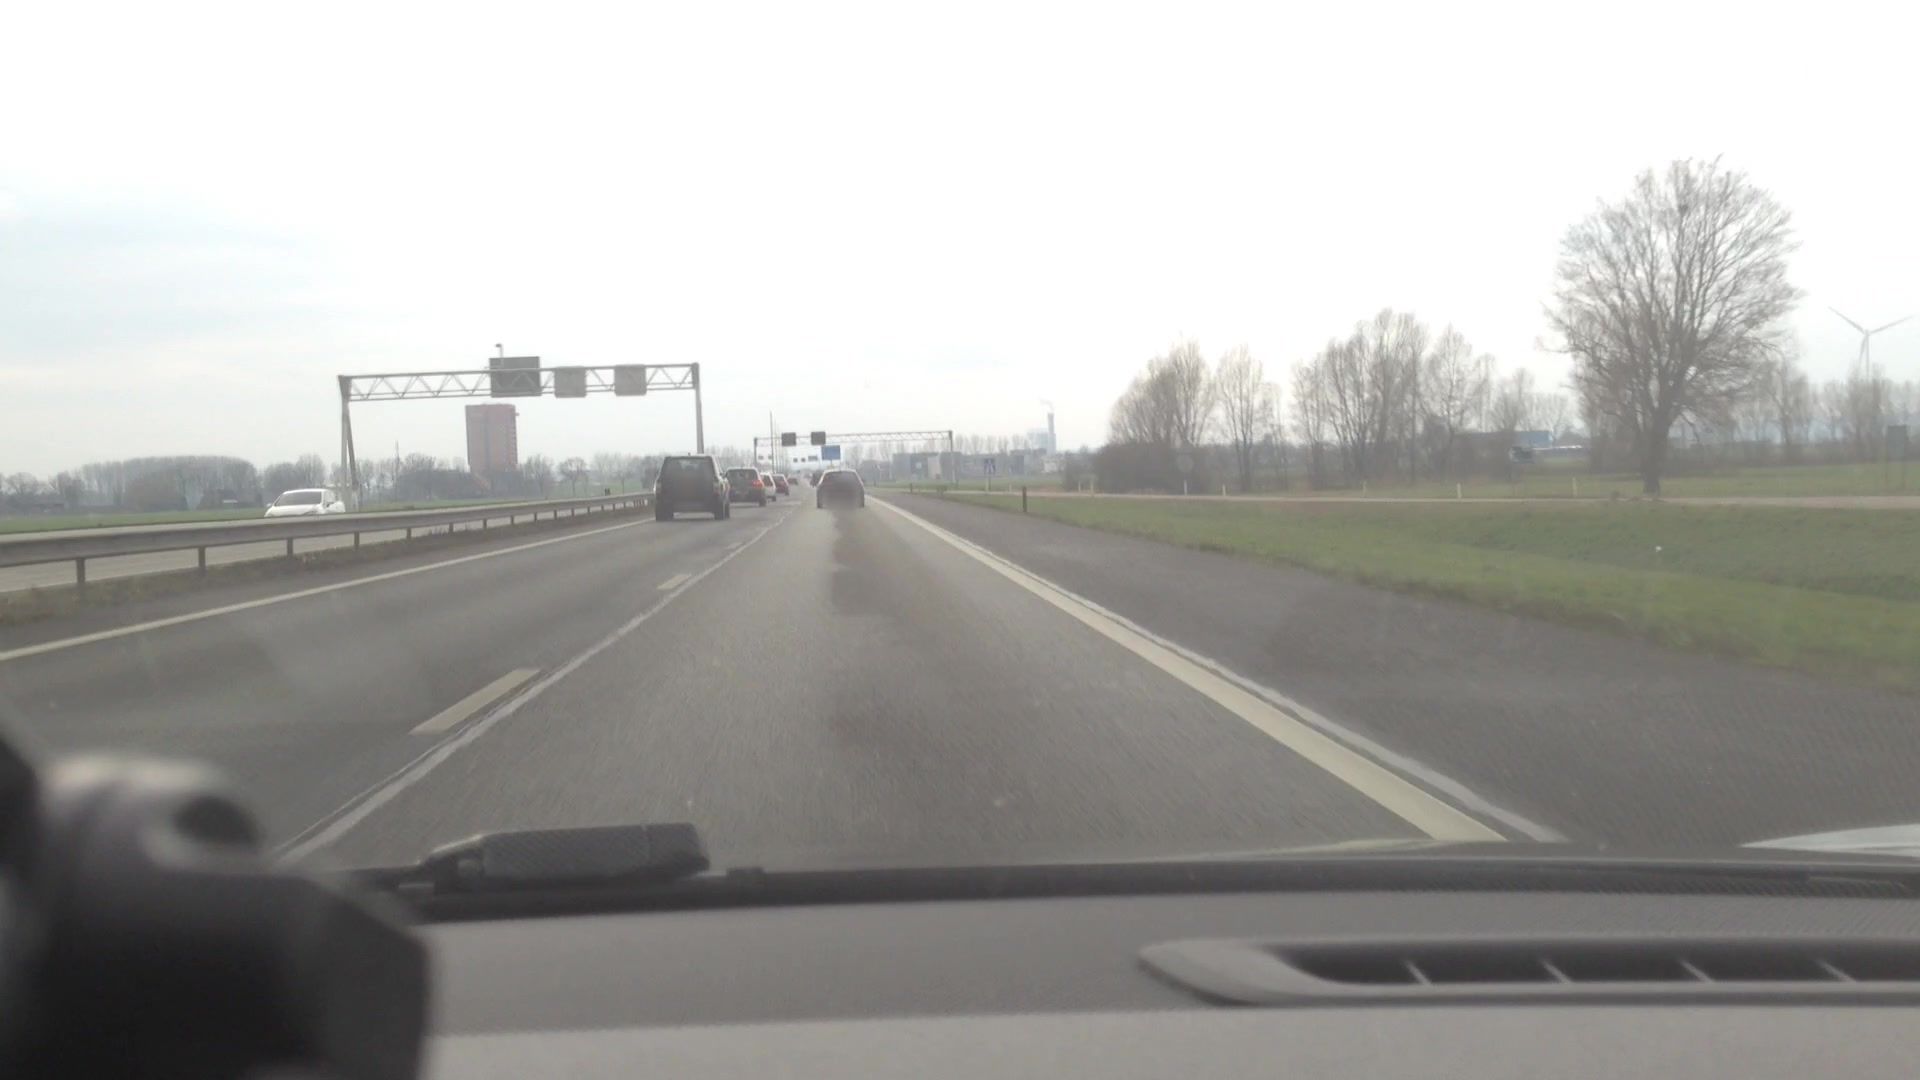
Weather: cloudy
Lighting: day
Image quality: slightly poor
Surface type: driving surface
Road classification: rest_area
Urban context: suburban or peri-urban
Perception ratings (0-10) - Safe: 1.02, Lively: 1.26, Beautiful: 5.85, Boring: 5.89, Depressing: 5.45, Wealthy: 0.88